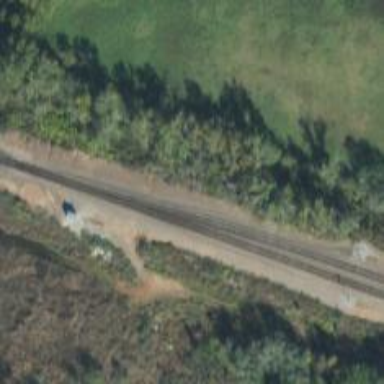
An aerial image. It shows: Railway siding with rails.